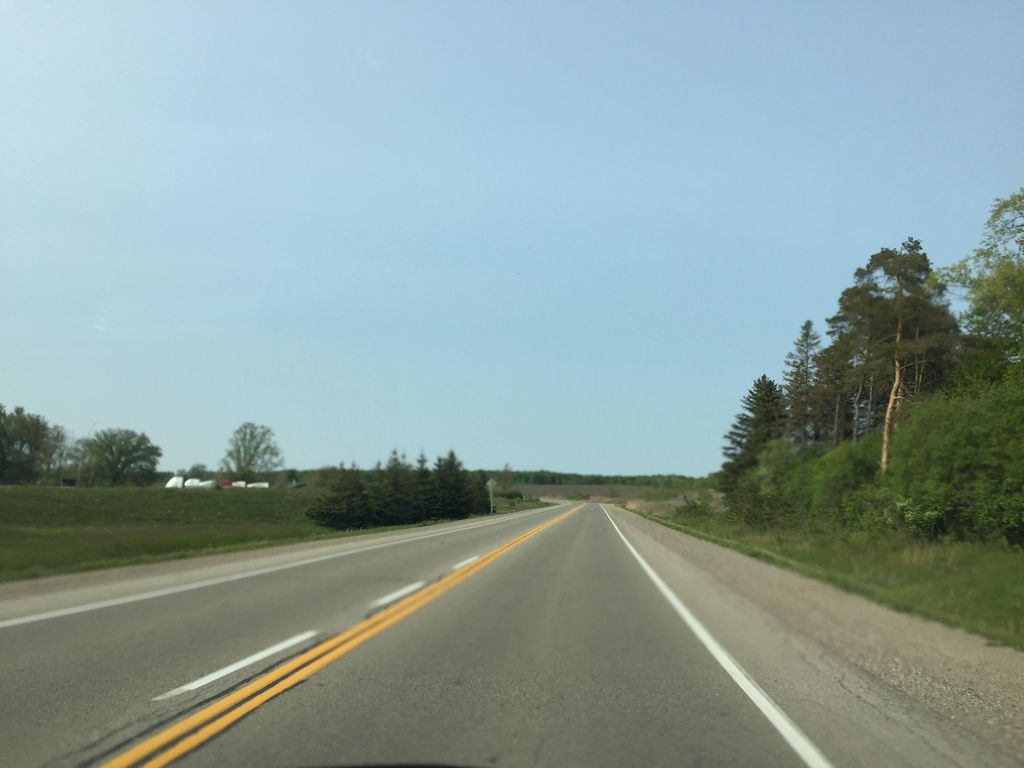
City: kitchener-waterloo